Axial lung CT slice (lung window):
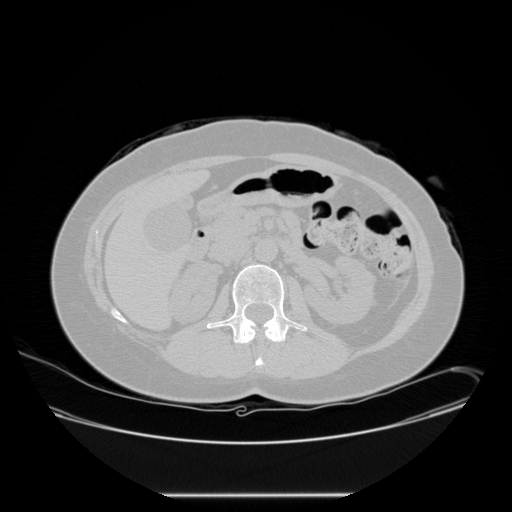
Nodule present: no